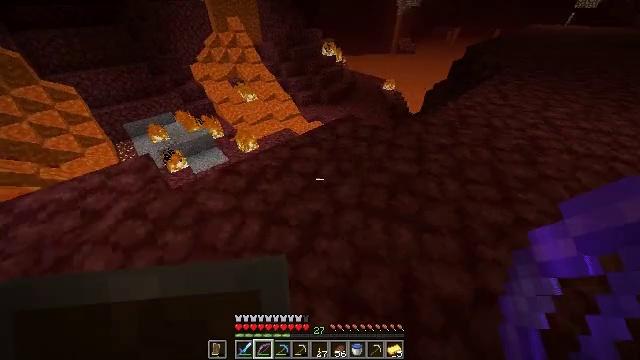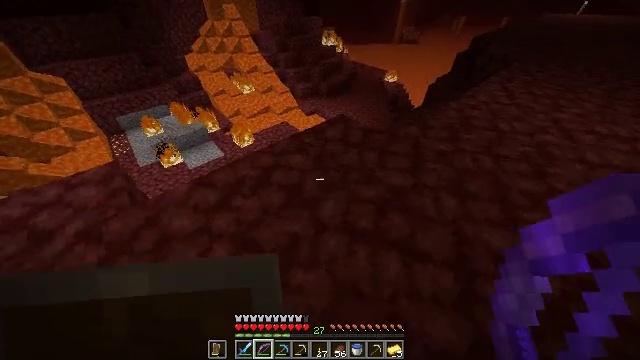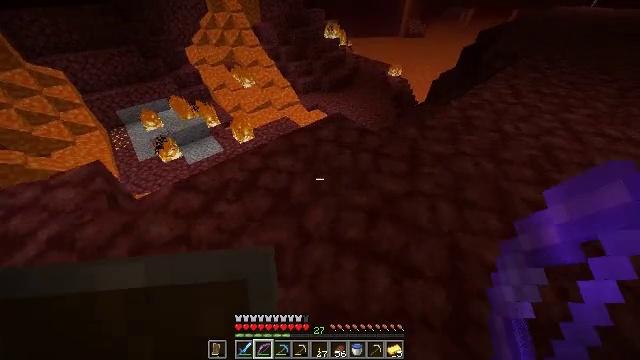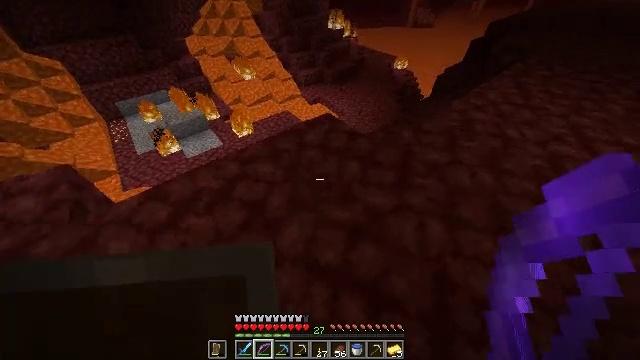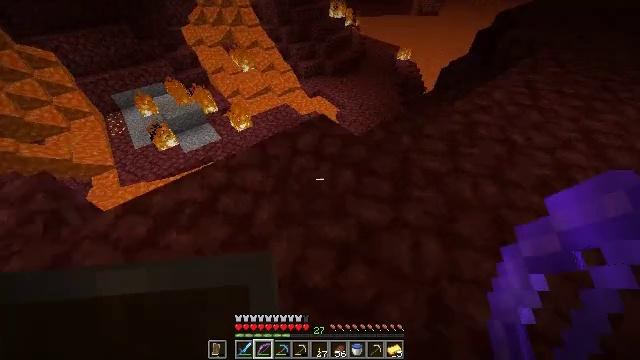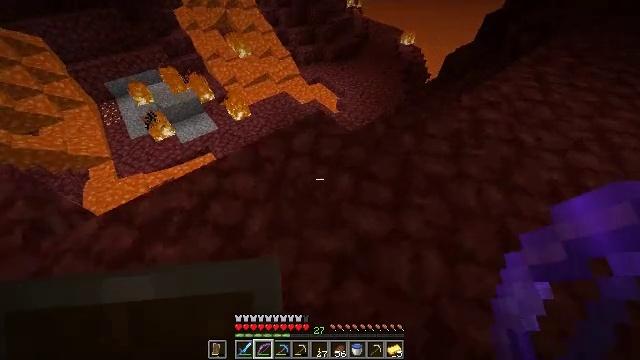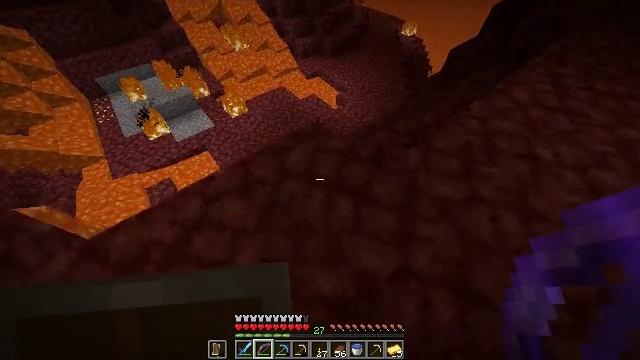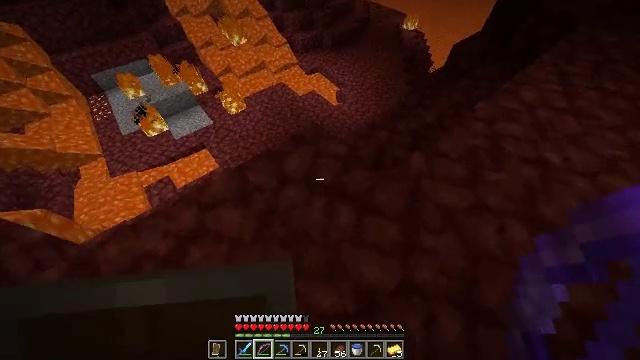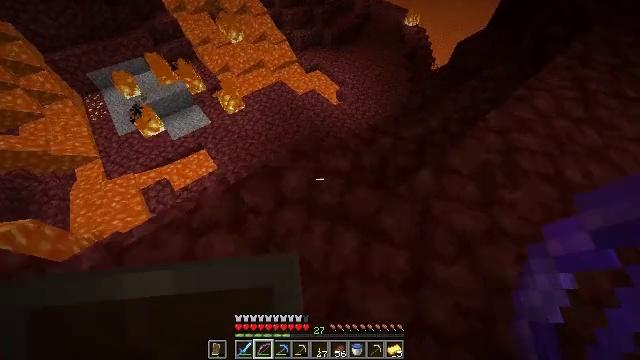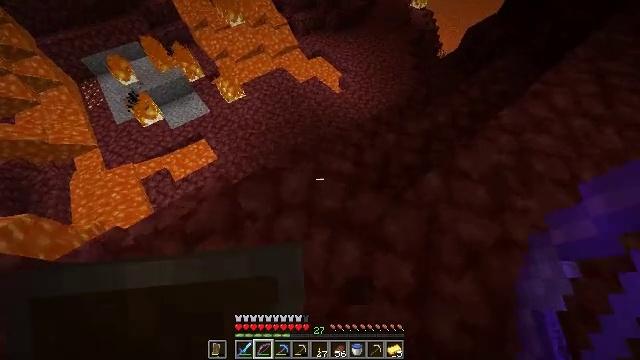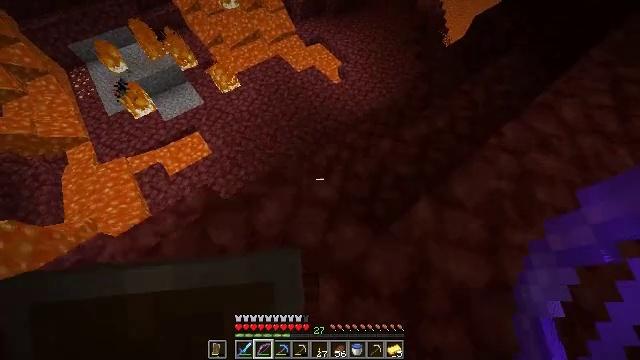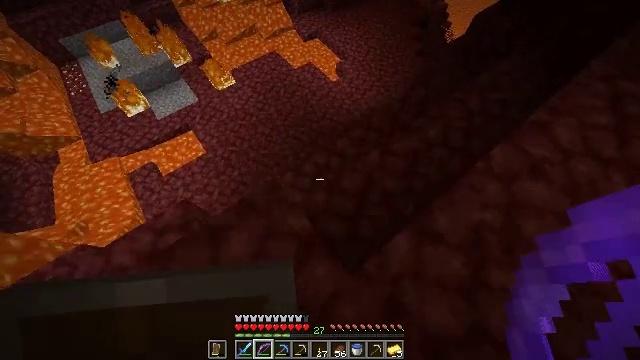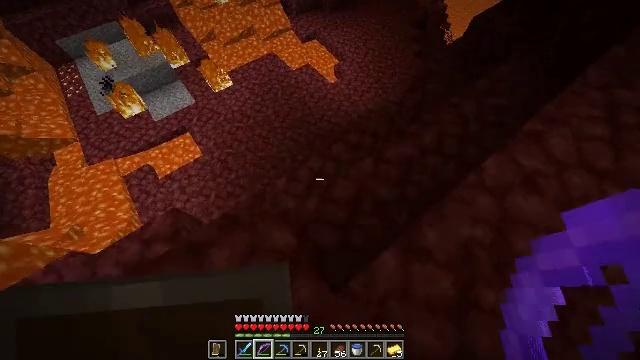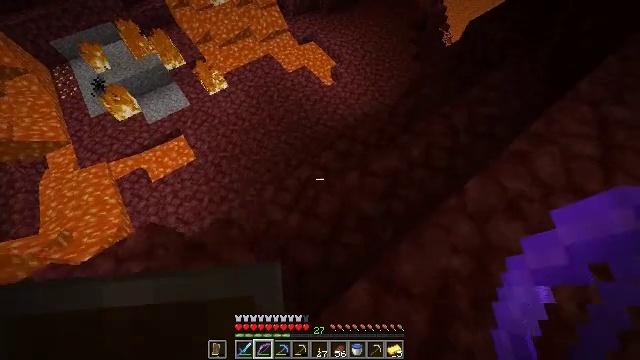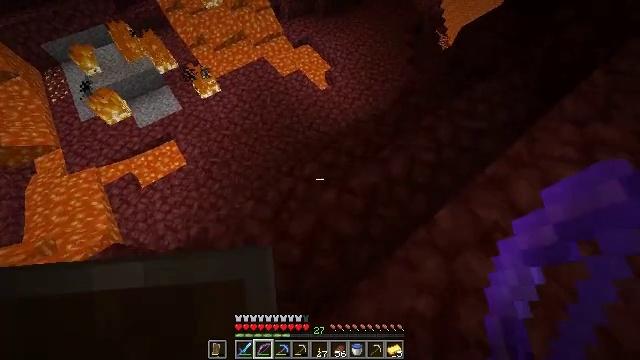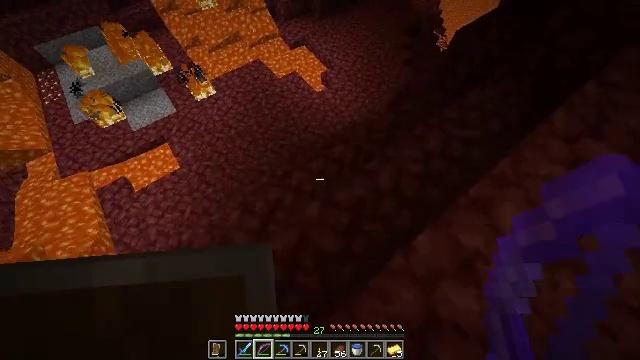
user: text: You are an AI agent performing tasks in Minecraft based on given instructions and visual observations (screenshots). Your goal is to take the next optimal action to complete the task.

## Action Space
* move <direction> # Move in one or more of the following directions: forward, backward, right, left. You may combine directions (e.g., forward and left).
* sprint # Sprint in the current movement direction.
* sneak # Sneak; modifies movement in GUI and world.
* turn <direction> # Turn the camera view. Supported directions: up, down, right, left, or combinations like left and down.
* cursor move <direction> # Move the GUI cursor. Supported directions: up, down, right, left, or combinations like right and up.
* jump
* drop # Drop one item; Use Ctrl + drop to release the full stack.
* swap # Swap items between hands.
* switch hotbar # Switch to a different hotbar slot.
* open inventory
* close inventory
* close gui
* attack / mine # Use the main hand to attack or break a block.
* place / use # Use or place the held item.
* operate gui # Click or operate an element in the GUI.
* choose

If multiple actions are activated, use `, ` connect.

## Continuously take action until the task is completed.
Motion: motion action
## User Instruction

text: Clear the fire from the area.
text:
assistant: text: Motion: move forward and move right, turn down
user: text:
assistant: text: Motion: move forward and move right, turn down
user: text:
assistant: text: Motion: move forward and move right, turn left and down
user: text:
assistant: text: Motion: move forward, turn down
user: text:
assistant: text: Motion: move forward, turn down
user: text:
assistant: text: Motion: move forward, turn down
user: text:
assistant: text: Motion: move forward, turn down
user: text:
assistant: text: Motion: move forward, turn down
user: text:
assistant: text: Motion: move forward and move right, turn down
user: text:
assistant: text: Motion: move forward and move right, turn down
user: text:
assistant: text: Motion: move forward and move right, turn down
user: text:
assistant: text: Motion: move forward and move right
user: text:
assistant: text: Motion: move forward and move right
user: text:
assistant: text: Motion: move forward and move right
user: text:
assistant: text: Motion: move forward and move right
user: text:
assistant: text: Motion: move forward and move right, turn up
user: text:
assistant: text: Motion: move forward and move right, turn up
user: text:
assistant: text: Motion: move forward and move right, turn up
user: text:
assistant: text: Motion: move forward, turn up
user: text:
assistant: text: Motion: move forward
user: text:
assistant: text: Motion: move forward
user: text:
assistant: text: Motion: move forward
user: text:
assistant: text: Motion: move forward
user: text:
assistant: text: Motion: move forward, turn up
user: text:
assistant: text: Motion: turn left and up
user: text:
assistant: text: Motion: turn left and up
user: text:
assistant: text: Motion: move right, turn left and up
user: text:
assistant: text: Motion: move right
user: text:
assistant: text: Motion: move right, turn right and down
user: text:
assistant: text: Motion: move forward and move right, turn right and down